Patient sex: M
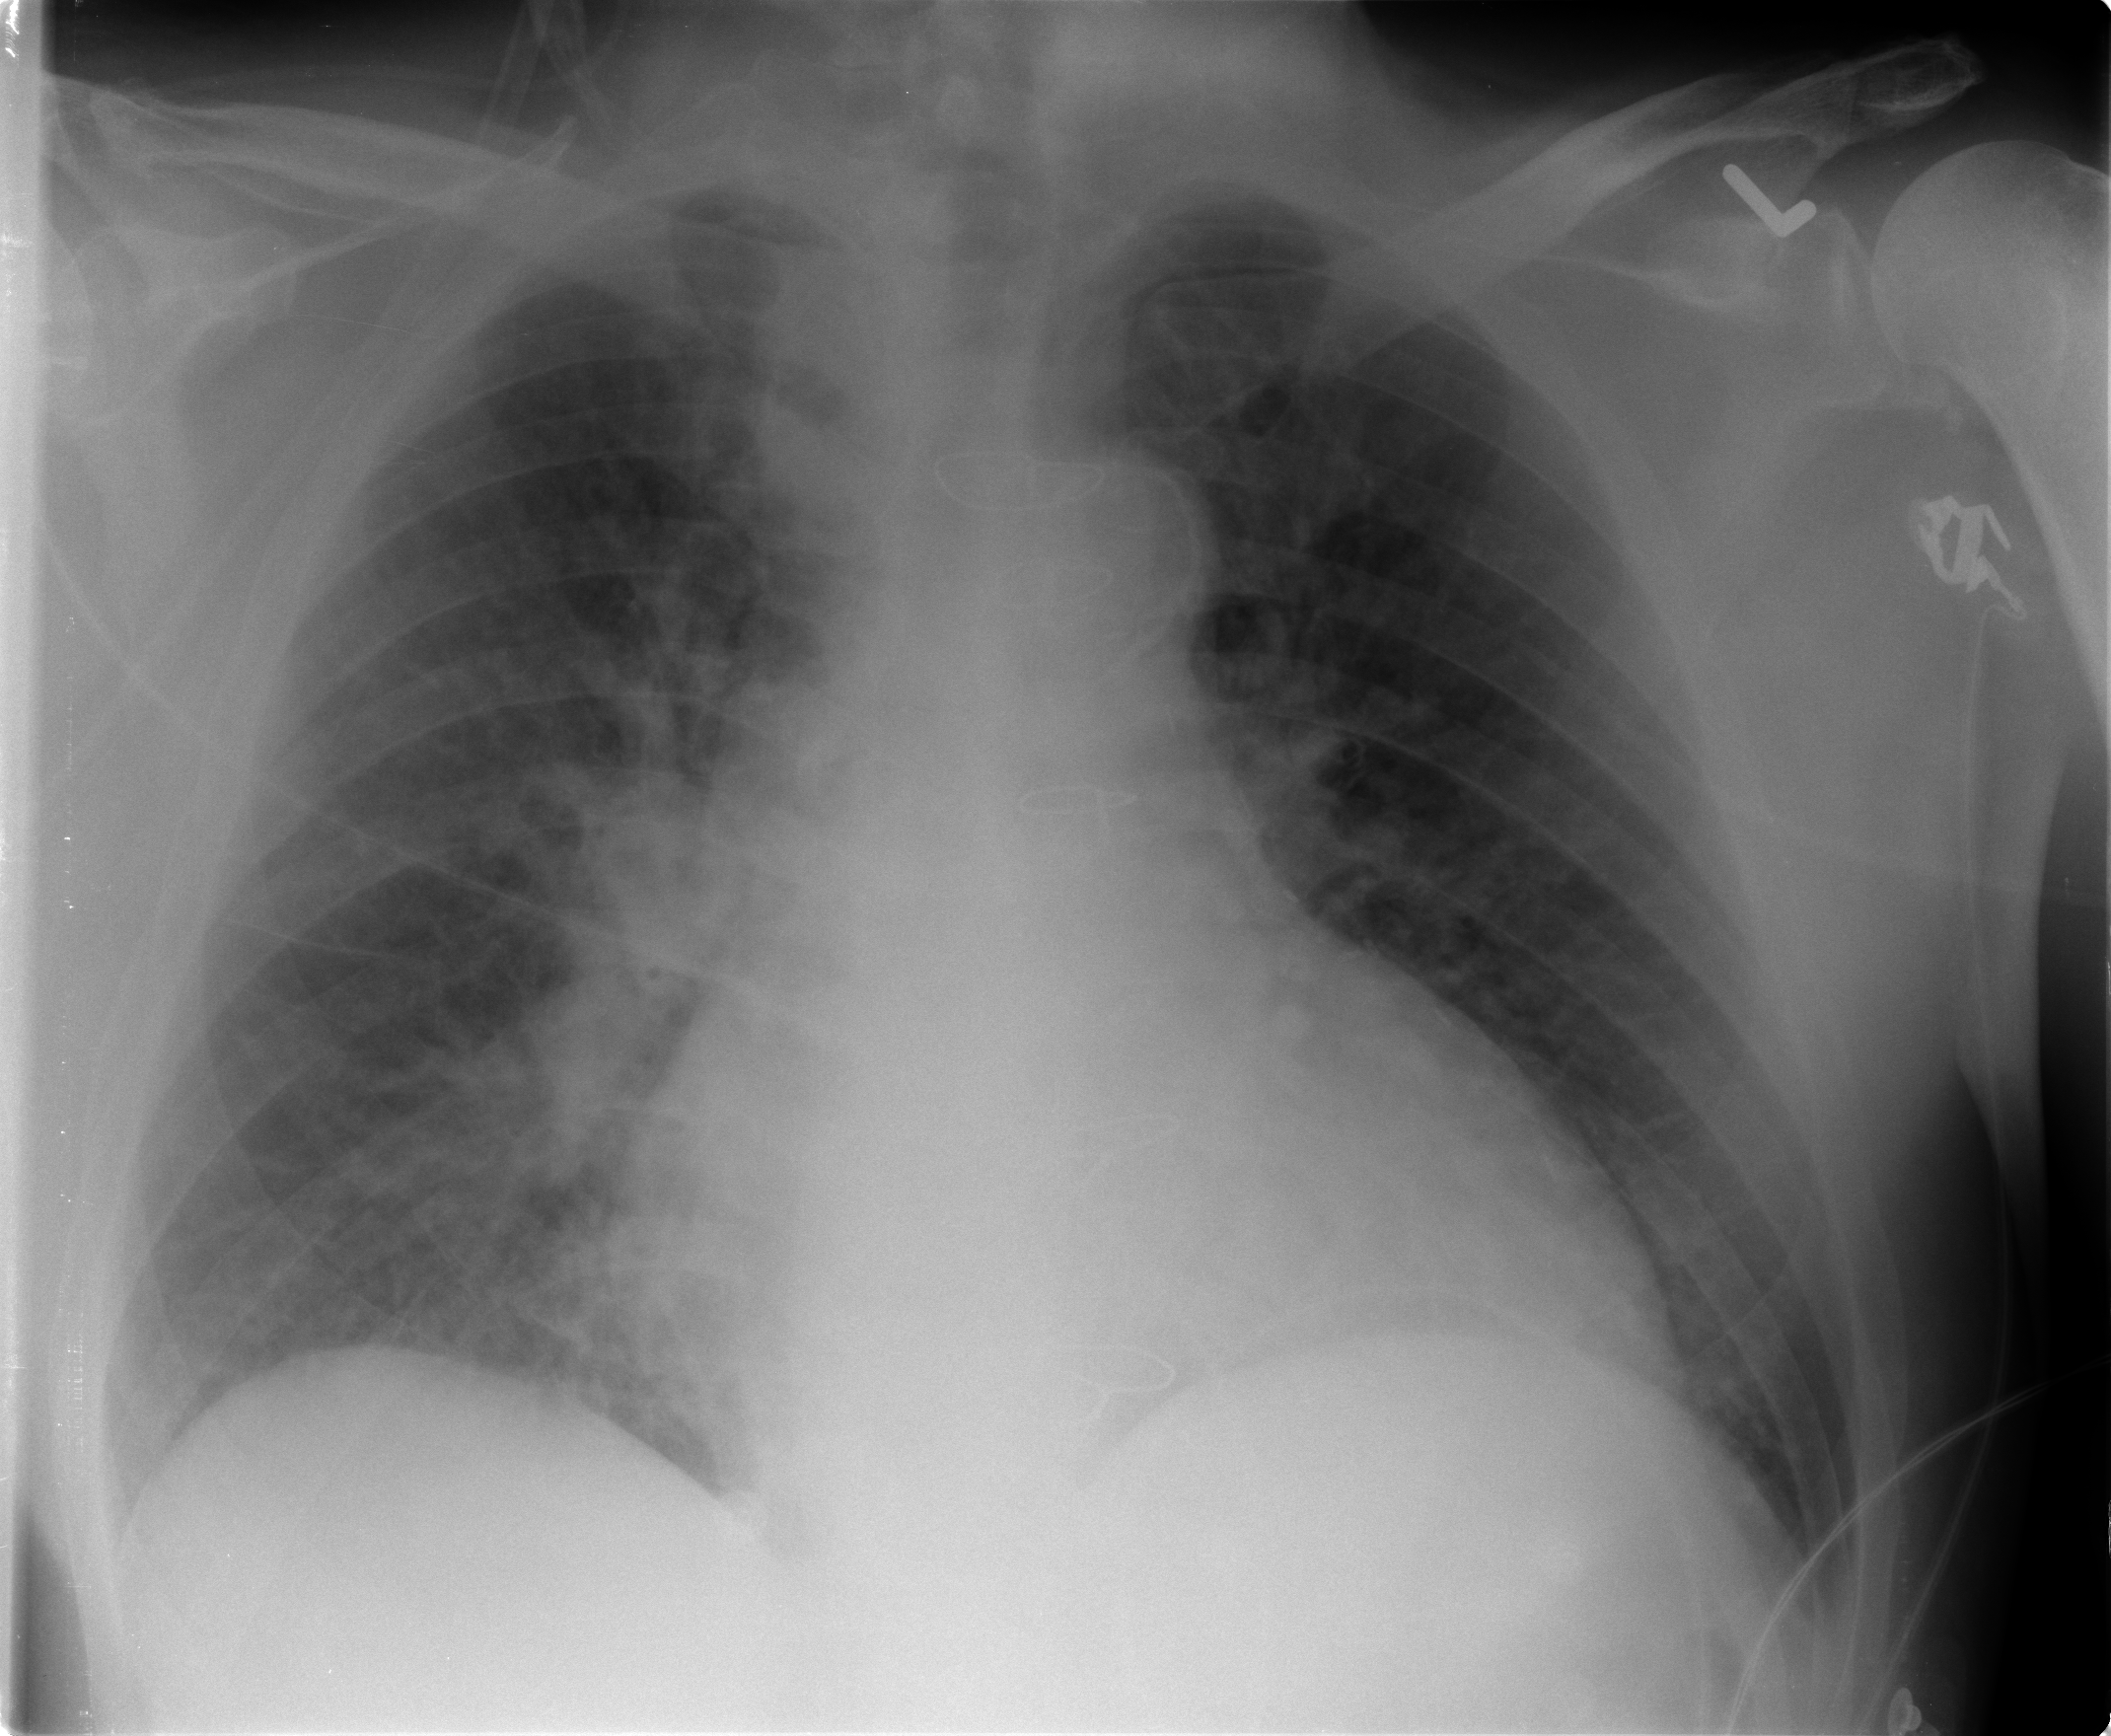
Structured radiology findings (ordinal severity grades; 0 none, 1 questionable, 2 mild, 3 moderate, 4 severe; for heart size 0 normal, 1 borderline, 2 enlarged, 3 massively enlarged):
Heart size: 2
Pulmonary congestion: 2
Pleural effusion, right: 0
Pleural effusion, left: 0
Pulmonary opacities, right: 2
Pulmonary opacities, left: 0
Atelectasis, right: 2
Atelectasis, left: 0